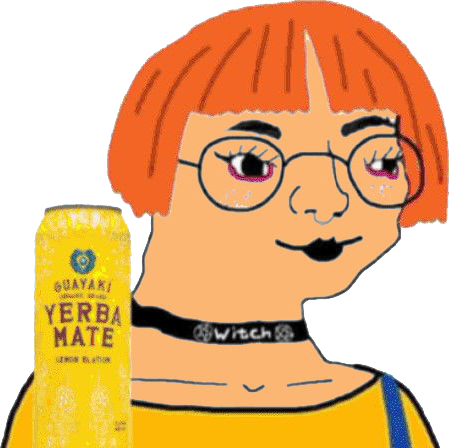
Label: 5_Arthoe